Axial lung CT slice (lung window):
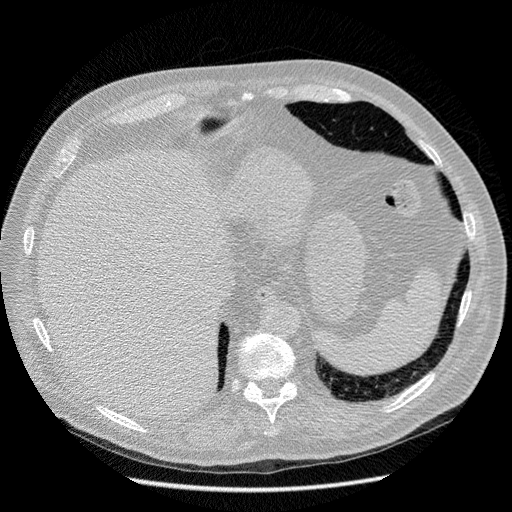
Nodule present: no